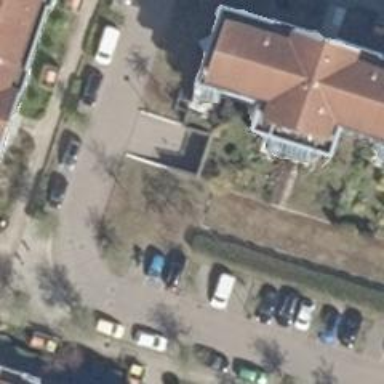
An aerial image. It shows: Parking entrance.